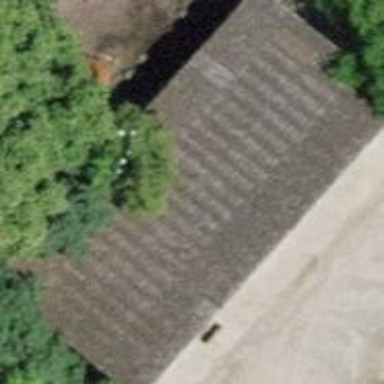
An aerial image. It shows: Rural barn.